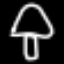
Label: mushroom